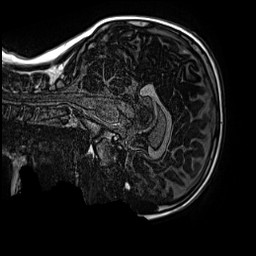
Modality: MP2RAGE
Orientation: sagittal
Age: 12
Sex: male
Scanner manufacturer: siemens
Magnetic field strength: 3 T
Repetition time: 4 s
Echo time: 0.00299 s